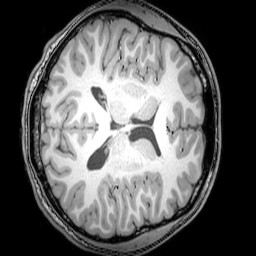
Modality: T1w
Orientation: axial
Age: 21
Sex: male
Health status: healthy
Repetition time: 0.081 s
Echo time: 0.037 s